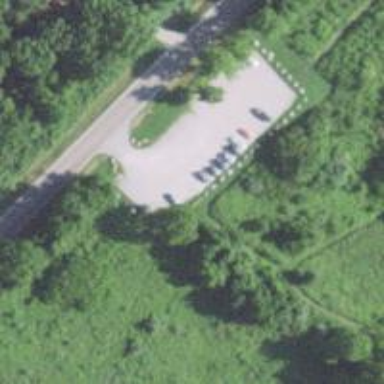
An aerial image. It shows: Parking amenity near trailhead.